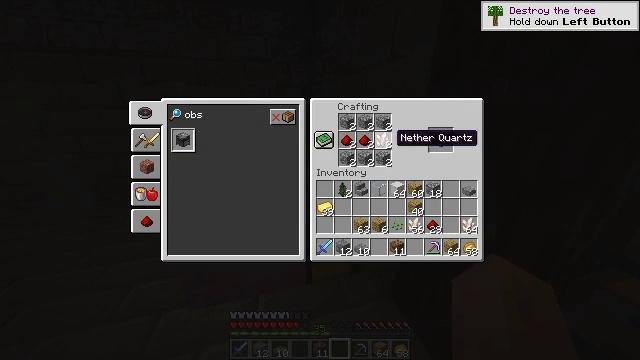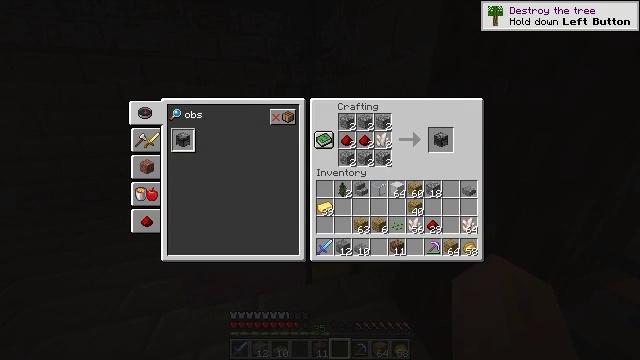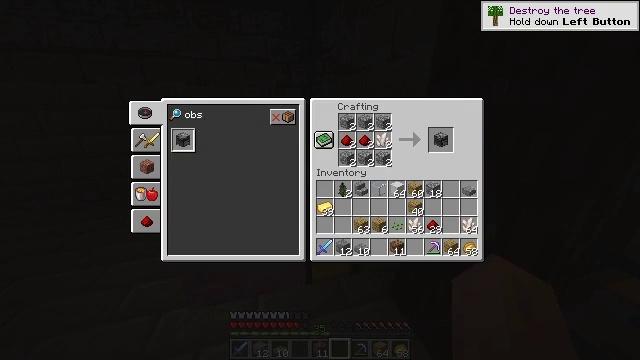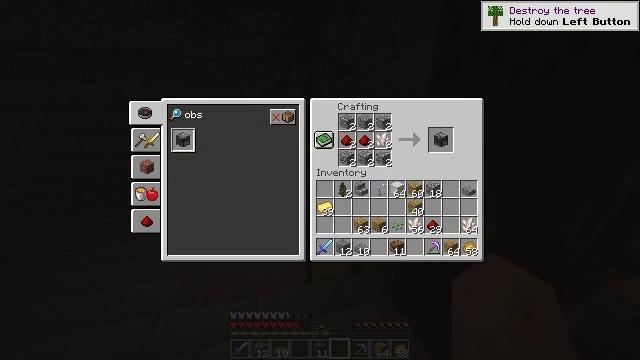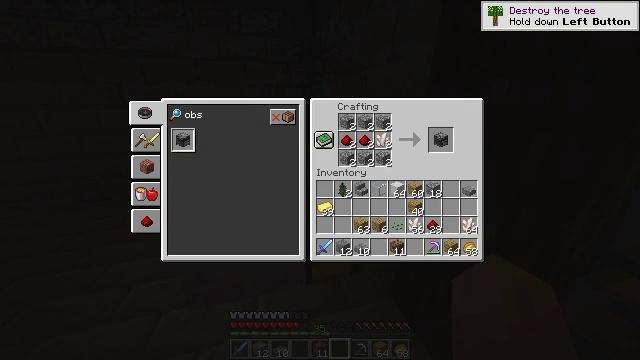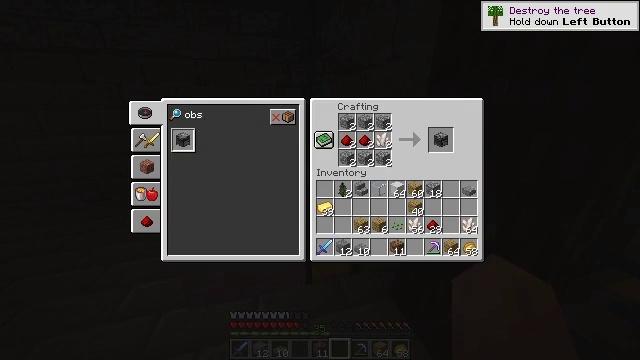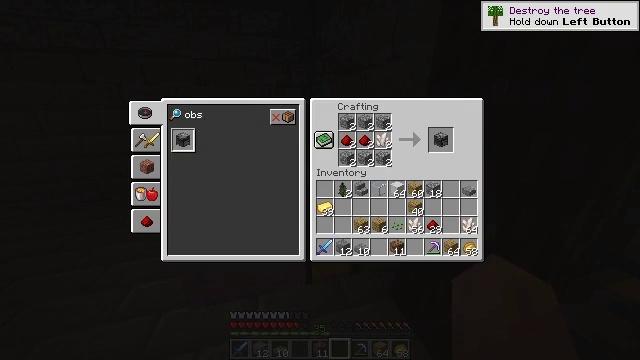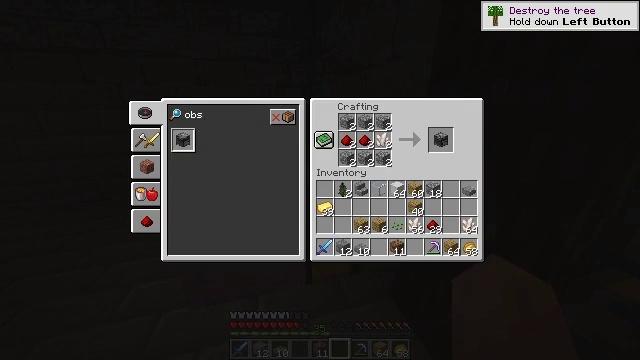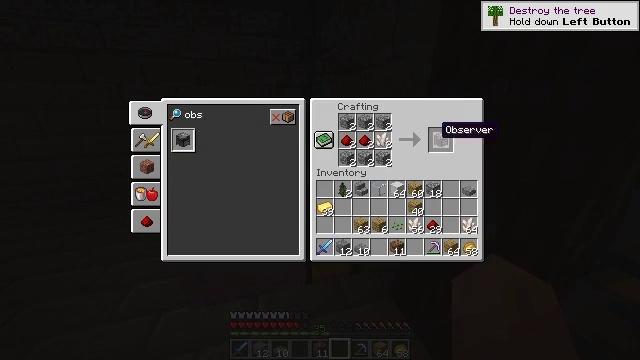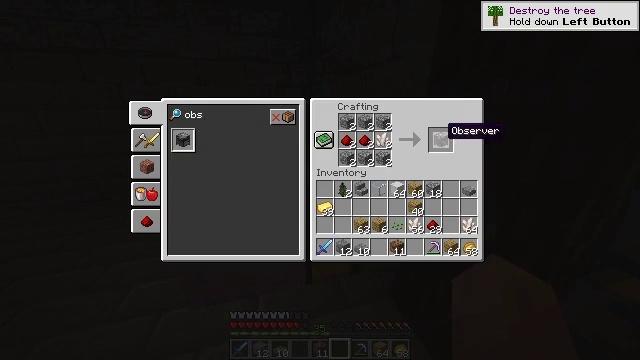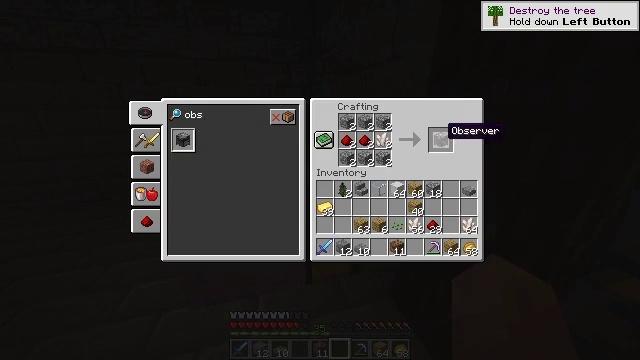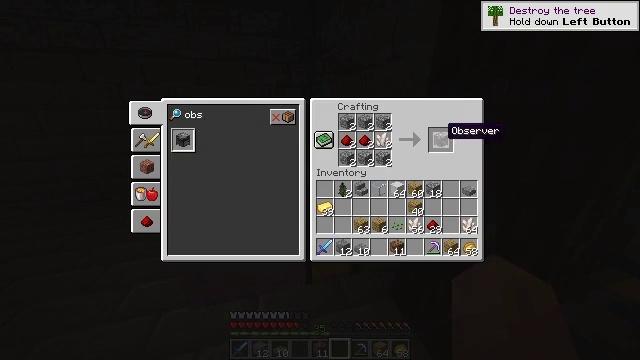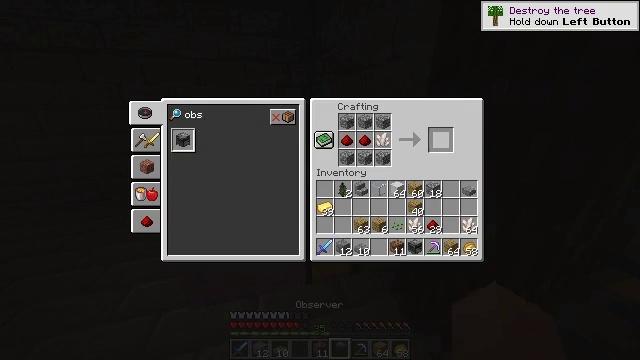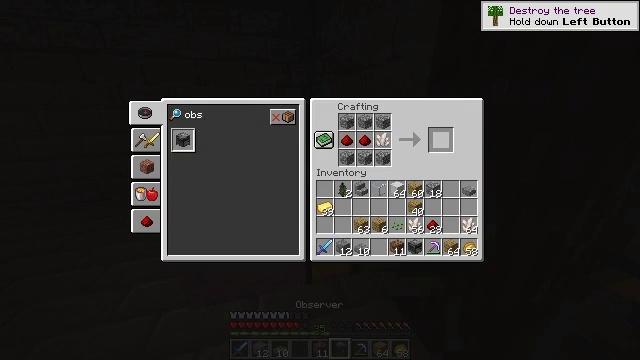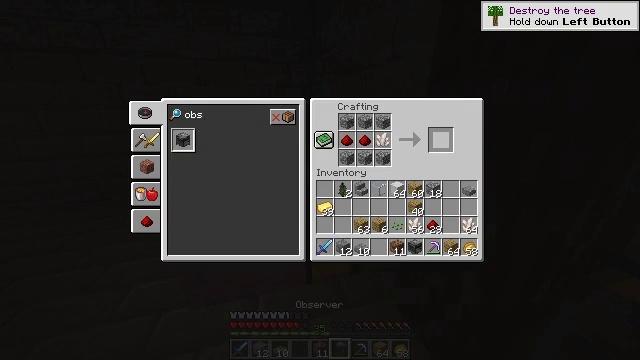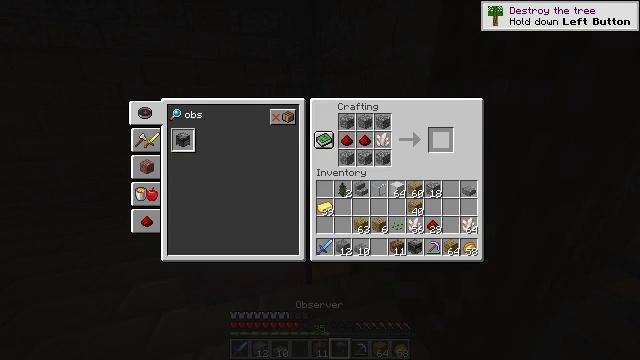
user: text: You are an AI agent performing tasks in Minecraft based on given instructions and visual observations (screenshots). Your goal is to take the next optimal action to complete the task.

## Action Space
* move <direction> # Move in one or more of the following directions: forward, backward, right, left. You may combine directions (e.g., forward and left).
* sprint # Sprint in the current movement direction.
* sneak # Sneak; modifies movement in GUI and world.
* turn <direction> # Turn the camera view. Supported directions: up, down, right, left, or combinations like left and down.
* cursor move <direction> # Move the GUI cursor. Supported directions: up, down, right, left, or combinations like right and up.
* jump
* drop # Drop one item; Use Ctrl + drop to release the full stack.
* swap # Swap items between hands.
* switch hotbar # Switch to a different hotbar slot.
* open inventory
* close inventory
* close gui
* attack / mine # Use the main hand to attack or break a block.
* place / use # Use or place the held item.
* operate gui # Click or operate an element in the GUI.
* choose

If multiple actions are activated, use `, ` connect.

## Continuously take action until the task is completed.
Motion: motion action
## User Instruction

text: Use the crafting table to create an observer.
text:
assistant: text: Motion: sneak
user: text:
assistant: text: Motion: sneak, cursor move right
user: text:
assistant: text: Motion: sneak, cursor move right
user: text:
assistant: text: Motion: sneak
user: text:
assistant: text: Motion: sneak
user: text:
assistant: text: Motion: sneak, choose
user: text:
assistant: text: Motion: sneak
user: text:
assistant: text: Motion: sneak
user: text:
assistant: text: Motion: sneak
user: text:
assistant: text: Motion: sneak
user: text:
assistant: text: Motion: sneak
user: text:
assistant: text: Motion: sneak, choose
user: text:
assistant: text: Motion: sneak, choose
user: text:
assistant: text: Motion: sneak
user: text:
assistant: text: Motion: sneak
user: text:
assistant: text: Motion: sneak
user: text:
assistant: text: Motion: no_op